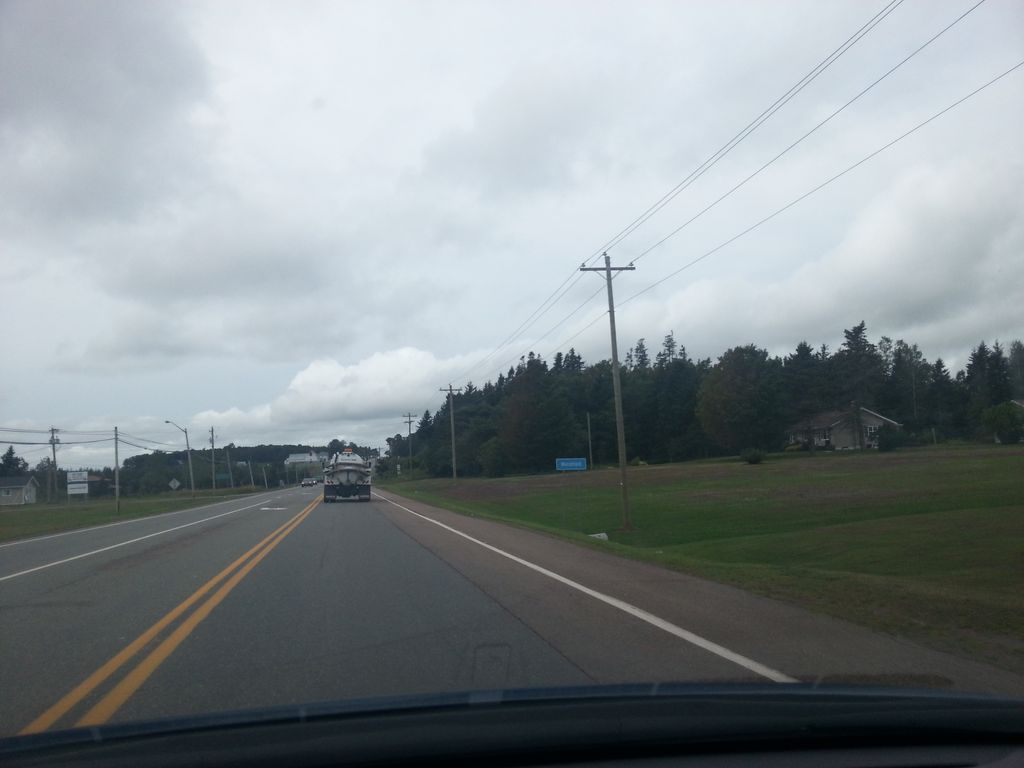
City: charlottetown